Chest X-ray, AP view. Patient: 9 years old, sex F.
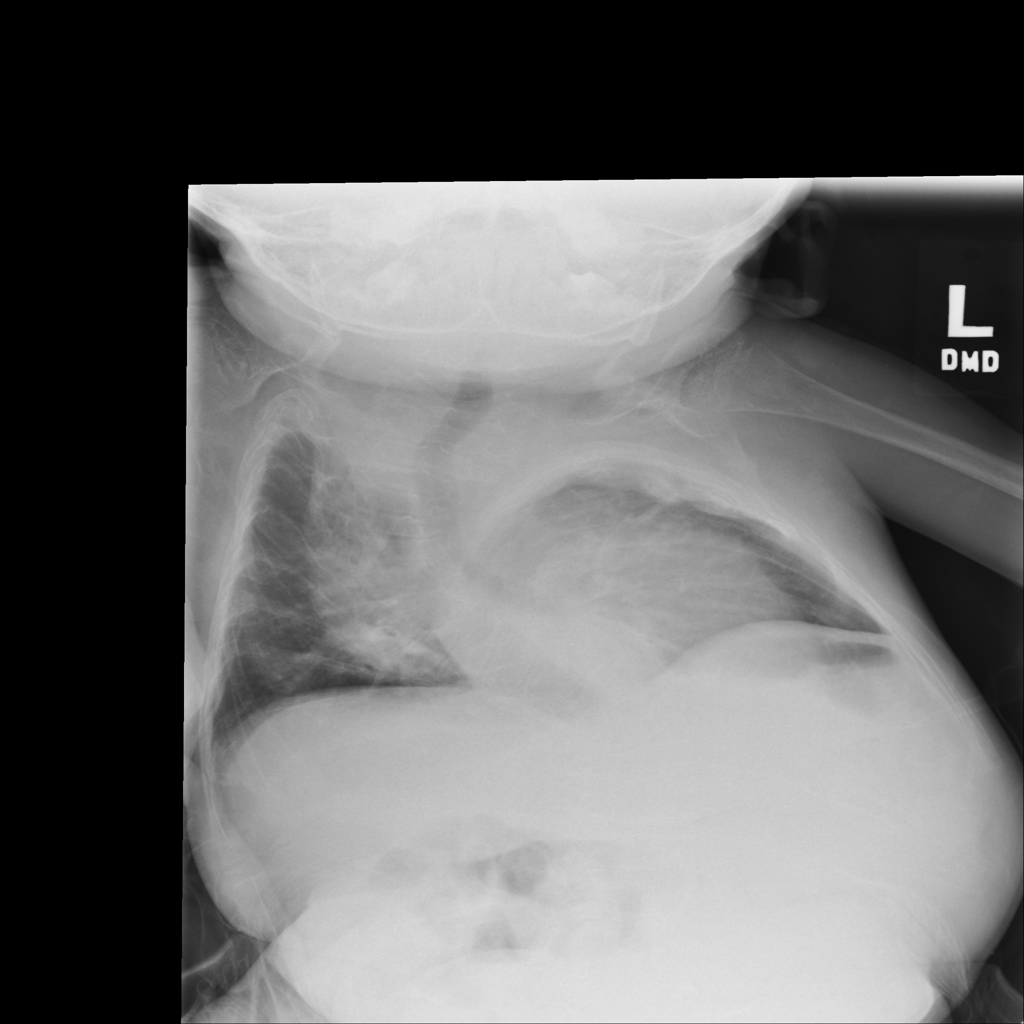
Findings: No Finding